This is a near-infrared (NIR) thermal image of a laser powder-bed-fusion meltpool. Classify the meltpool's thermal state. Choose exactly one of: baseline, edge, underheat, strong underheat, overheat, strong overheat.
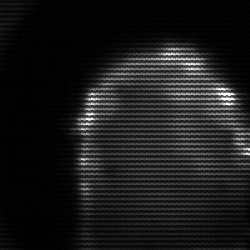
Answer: baseline